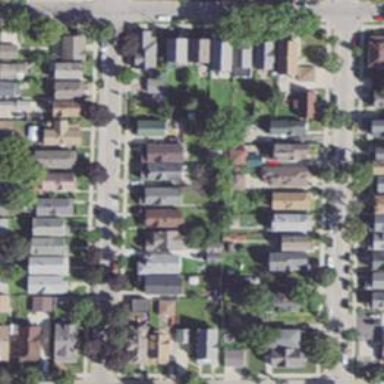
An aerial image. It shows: Sidewalk.